Interaction volume radius: 10 \u00c5
Interaction volume height: 25 \u00c5
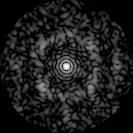
Disorder parameter: 0.7313